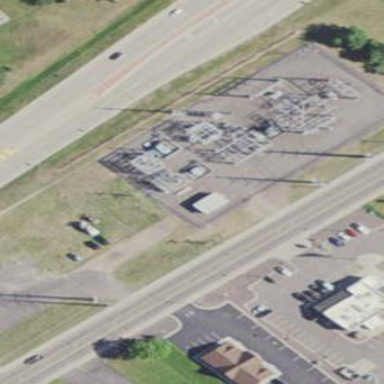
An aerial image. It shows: Transmission-level power substation.